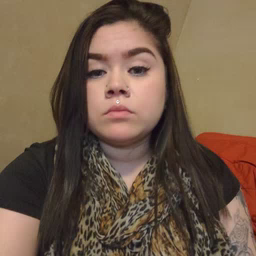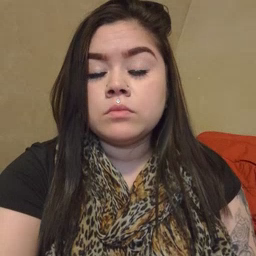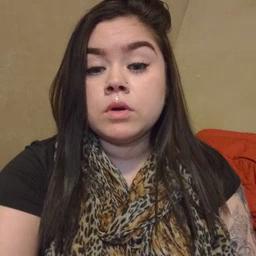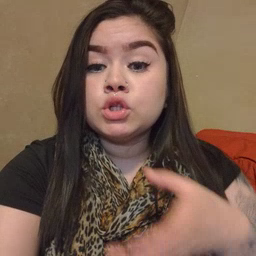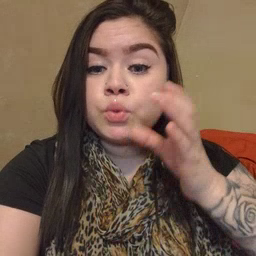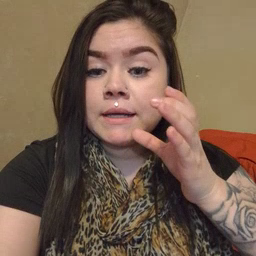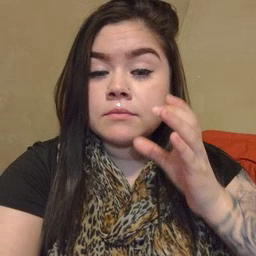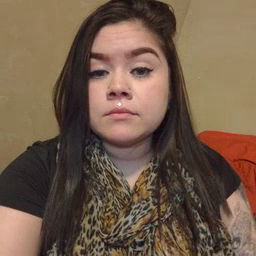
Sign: drink